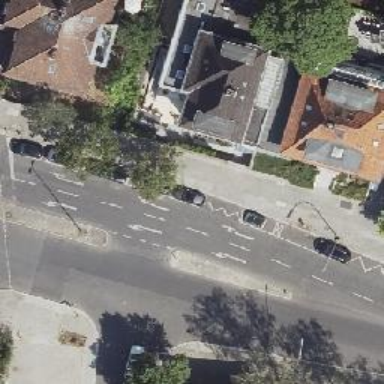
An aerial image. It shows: Tertiary road with asphalt surface and parking lane on the right side.